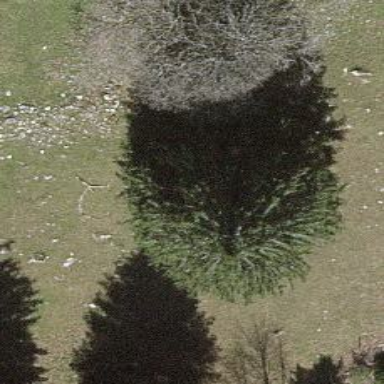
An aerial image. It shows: Single tag "natural: tree."